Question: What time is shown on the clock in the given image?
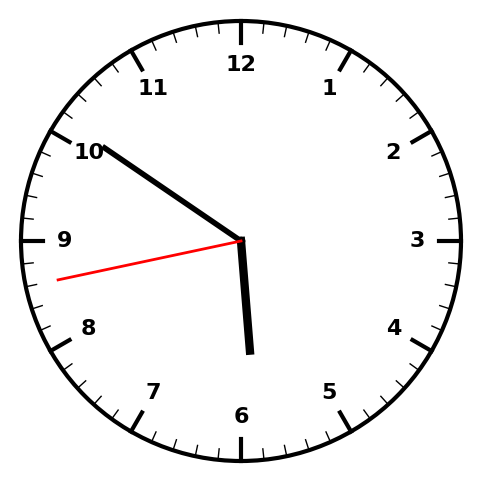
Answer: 05:50:43